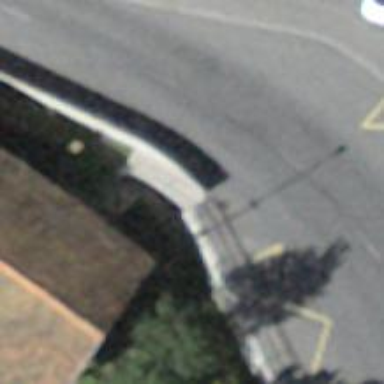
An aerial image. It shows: Footway.